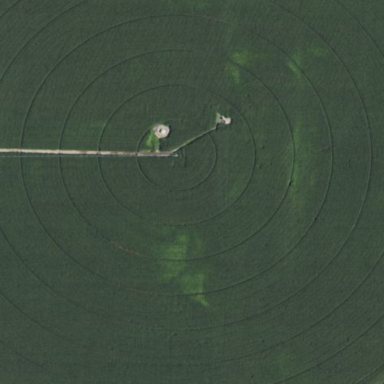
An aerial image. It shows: Farmland with pivot irrigation system.